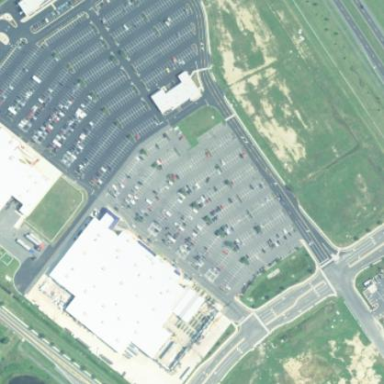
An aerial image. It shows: Retail area.